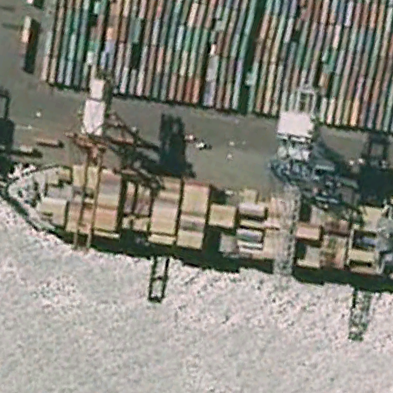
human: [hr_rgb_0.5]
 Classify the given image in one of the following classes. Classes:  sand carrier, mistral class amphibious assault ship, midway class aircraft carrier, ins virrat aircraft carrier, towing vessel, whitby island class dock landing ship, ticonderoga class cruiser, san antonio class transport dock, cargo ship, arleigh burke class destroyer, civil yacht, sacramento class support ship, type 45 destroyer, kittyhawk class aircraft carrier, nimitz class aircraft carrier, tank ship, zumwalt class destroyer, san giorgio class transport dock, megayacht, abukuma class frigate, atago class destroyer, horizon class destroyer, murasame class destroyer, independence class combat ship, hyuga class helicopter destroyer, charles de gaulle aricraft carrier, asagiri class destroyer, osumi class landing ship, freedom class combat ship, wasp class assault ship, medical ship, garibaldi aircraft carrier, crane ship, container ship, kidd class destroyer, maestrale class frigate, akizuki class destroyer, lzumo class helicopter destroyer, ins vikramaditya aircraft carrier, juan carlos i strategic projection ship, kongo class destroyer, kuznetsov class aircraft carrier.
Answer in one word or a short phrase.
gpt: Container ship